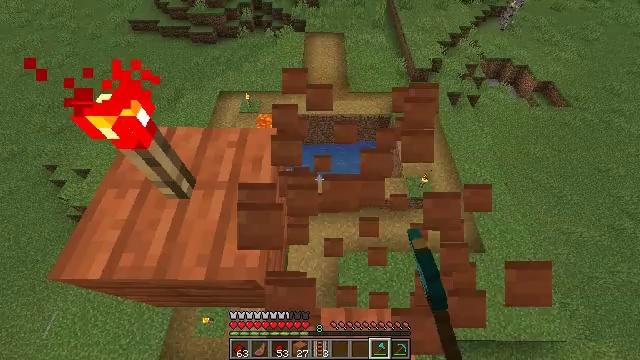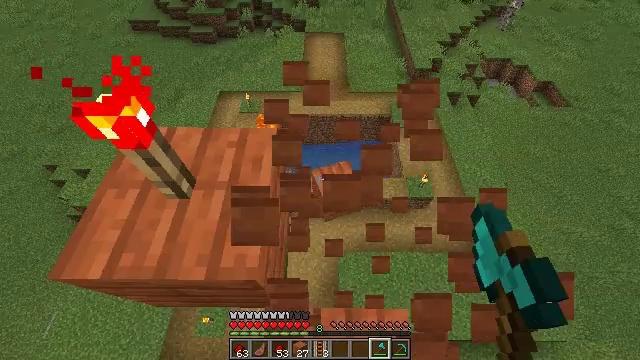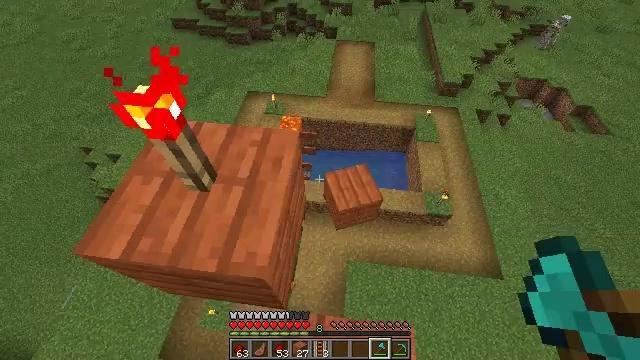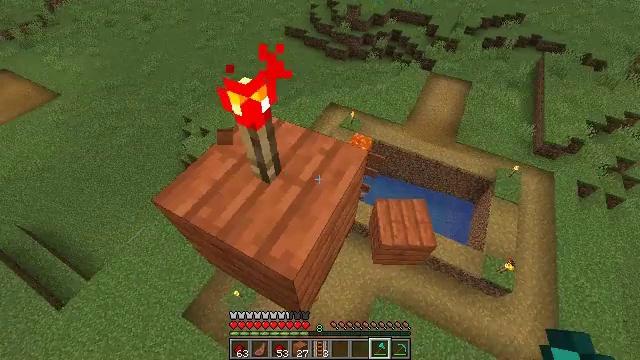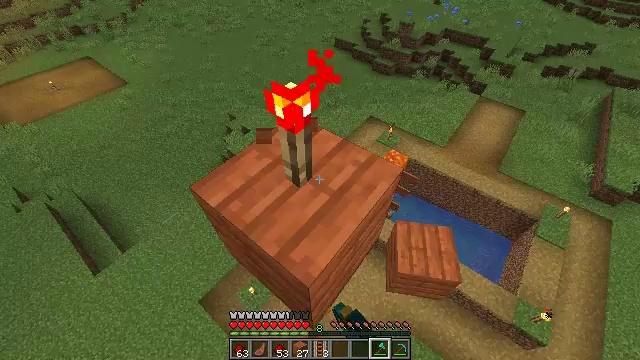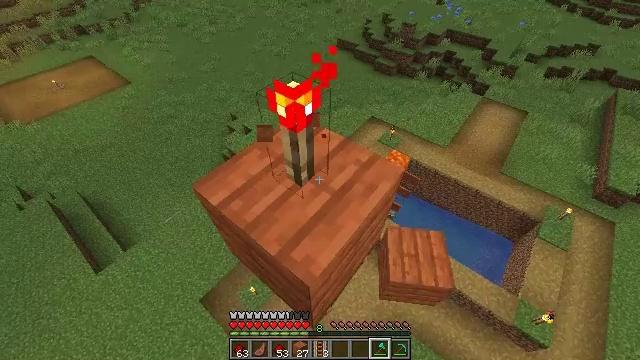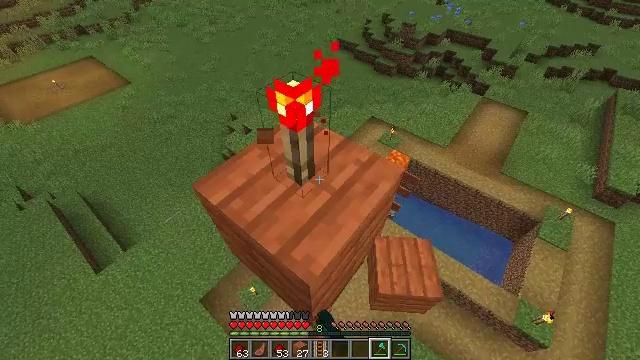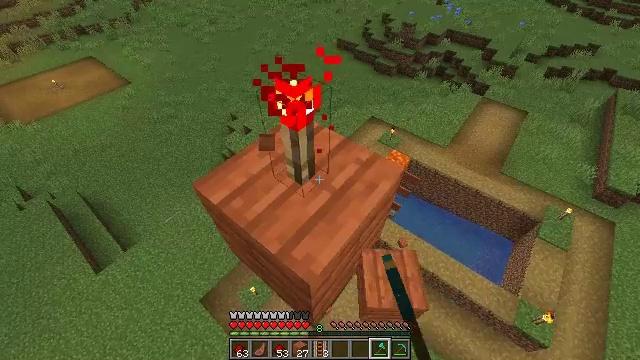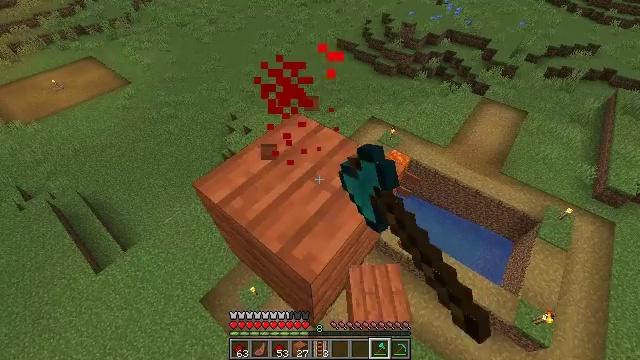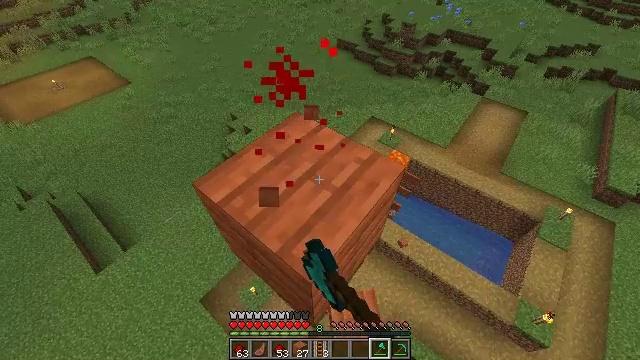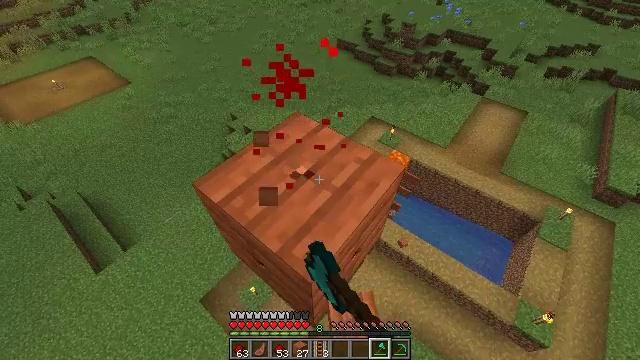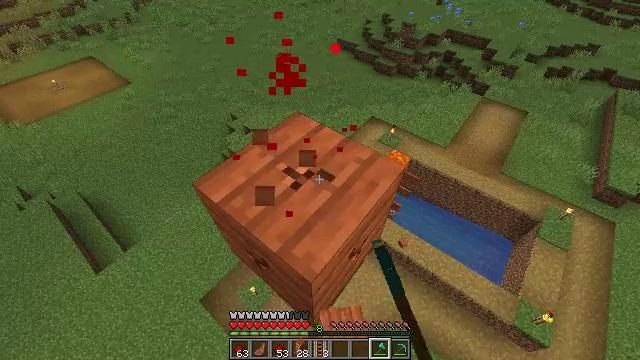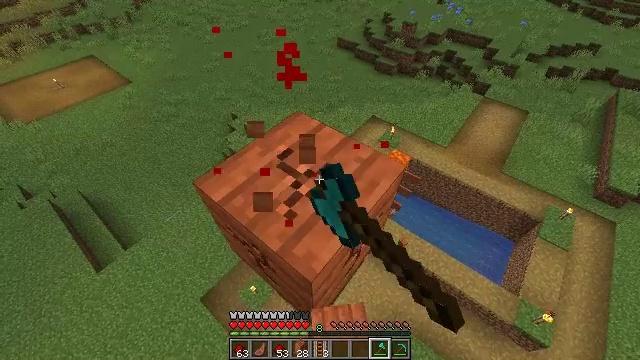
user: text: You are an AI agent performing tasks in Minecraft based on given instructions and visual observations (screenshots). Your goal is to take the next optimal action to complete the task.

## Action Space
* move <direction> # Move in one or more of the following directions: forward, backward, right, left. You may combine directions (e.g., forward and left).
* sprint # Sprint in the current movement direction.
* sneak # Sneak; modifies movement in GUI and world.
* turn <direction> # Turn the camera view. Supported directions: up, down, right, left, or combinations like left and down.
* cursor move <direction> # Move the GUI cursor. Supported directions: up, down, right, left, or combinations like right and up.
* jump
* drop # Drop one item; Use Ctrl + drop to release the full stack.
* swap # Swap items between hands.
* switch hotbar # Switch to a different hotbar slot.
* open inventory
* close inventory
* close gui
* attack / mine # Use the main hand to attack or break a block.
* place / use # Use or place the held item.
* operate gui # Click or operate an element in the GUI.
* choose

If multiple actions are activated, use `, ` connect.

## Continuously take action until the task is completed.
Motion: motion action
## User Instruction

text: Gather the redstone torch.
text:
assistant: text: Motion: move back, sneak, attack / mine
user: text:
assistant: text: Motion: move back, sneak, turn left and up, attack / mine
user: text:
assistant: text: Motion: sneak, turn left and up, attack / mine
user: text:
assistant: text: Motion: sneak, turn left and up, attack / mine
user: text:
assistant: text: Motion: sneak, attack / mine
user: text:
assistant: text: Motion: sneak, attack / mine
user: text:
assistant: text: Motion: sneak, attack / mine
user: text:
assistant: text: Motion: sneak, attack / mine
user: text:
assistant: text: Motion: sneak, attack / mine
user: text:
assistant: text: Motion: sneak, attack / mine
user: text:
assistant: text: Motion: sneak, attack / mine
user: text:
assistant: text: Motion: sneak, attack / mine
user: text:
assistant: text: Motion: sneak, attack / mine